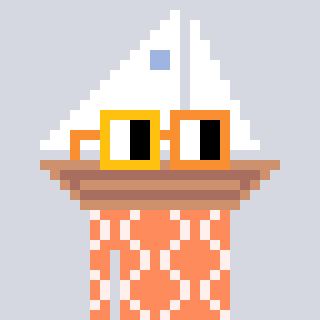
a pixel art character with square yellow and orange glasses, a sailboat-shaped head and a peachy-colored body on a cool background